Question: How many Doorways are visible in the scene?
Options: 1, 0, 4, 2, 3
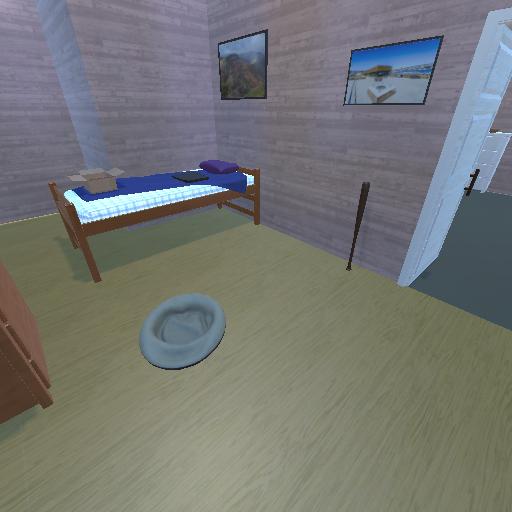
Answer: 1